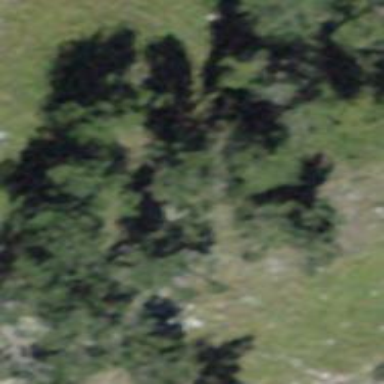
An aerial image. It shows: Forest area.